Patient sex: M
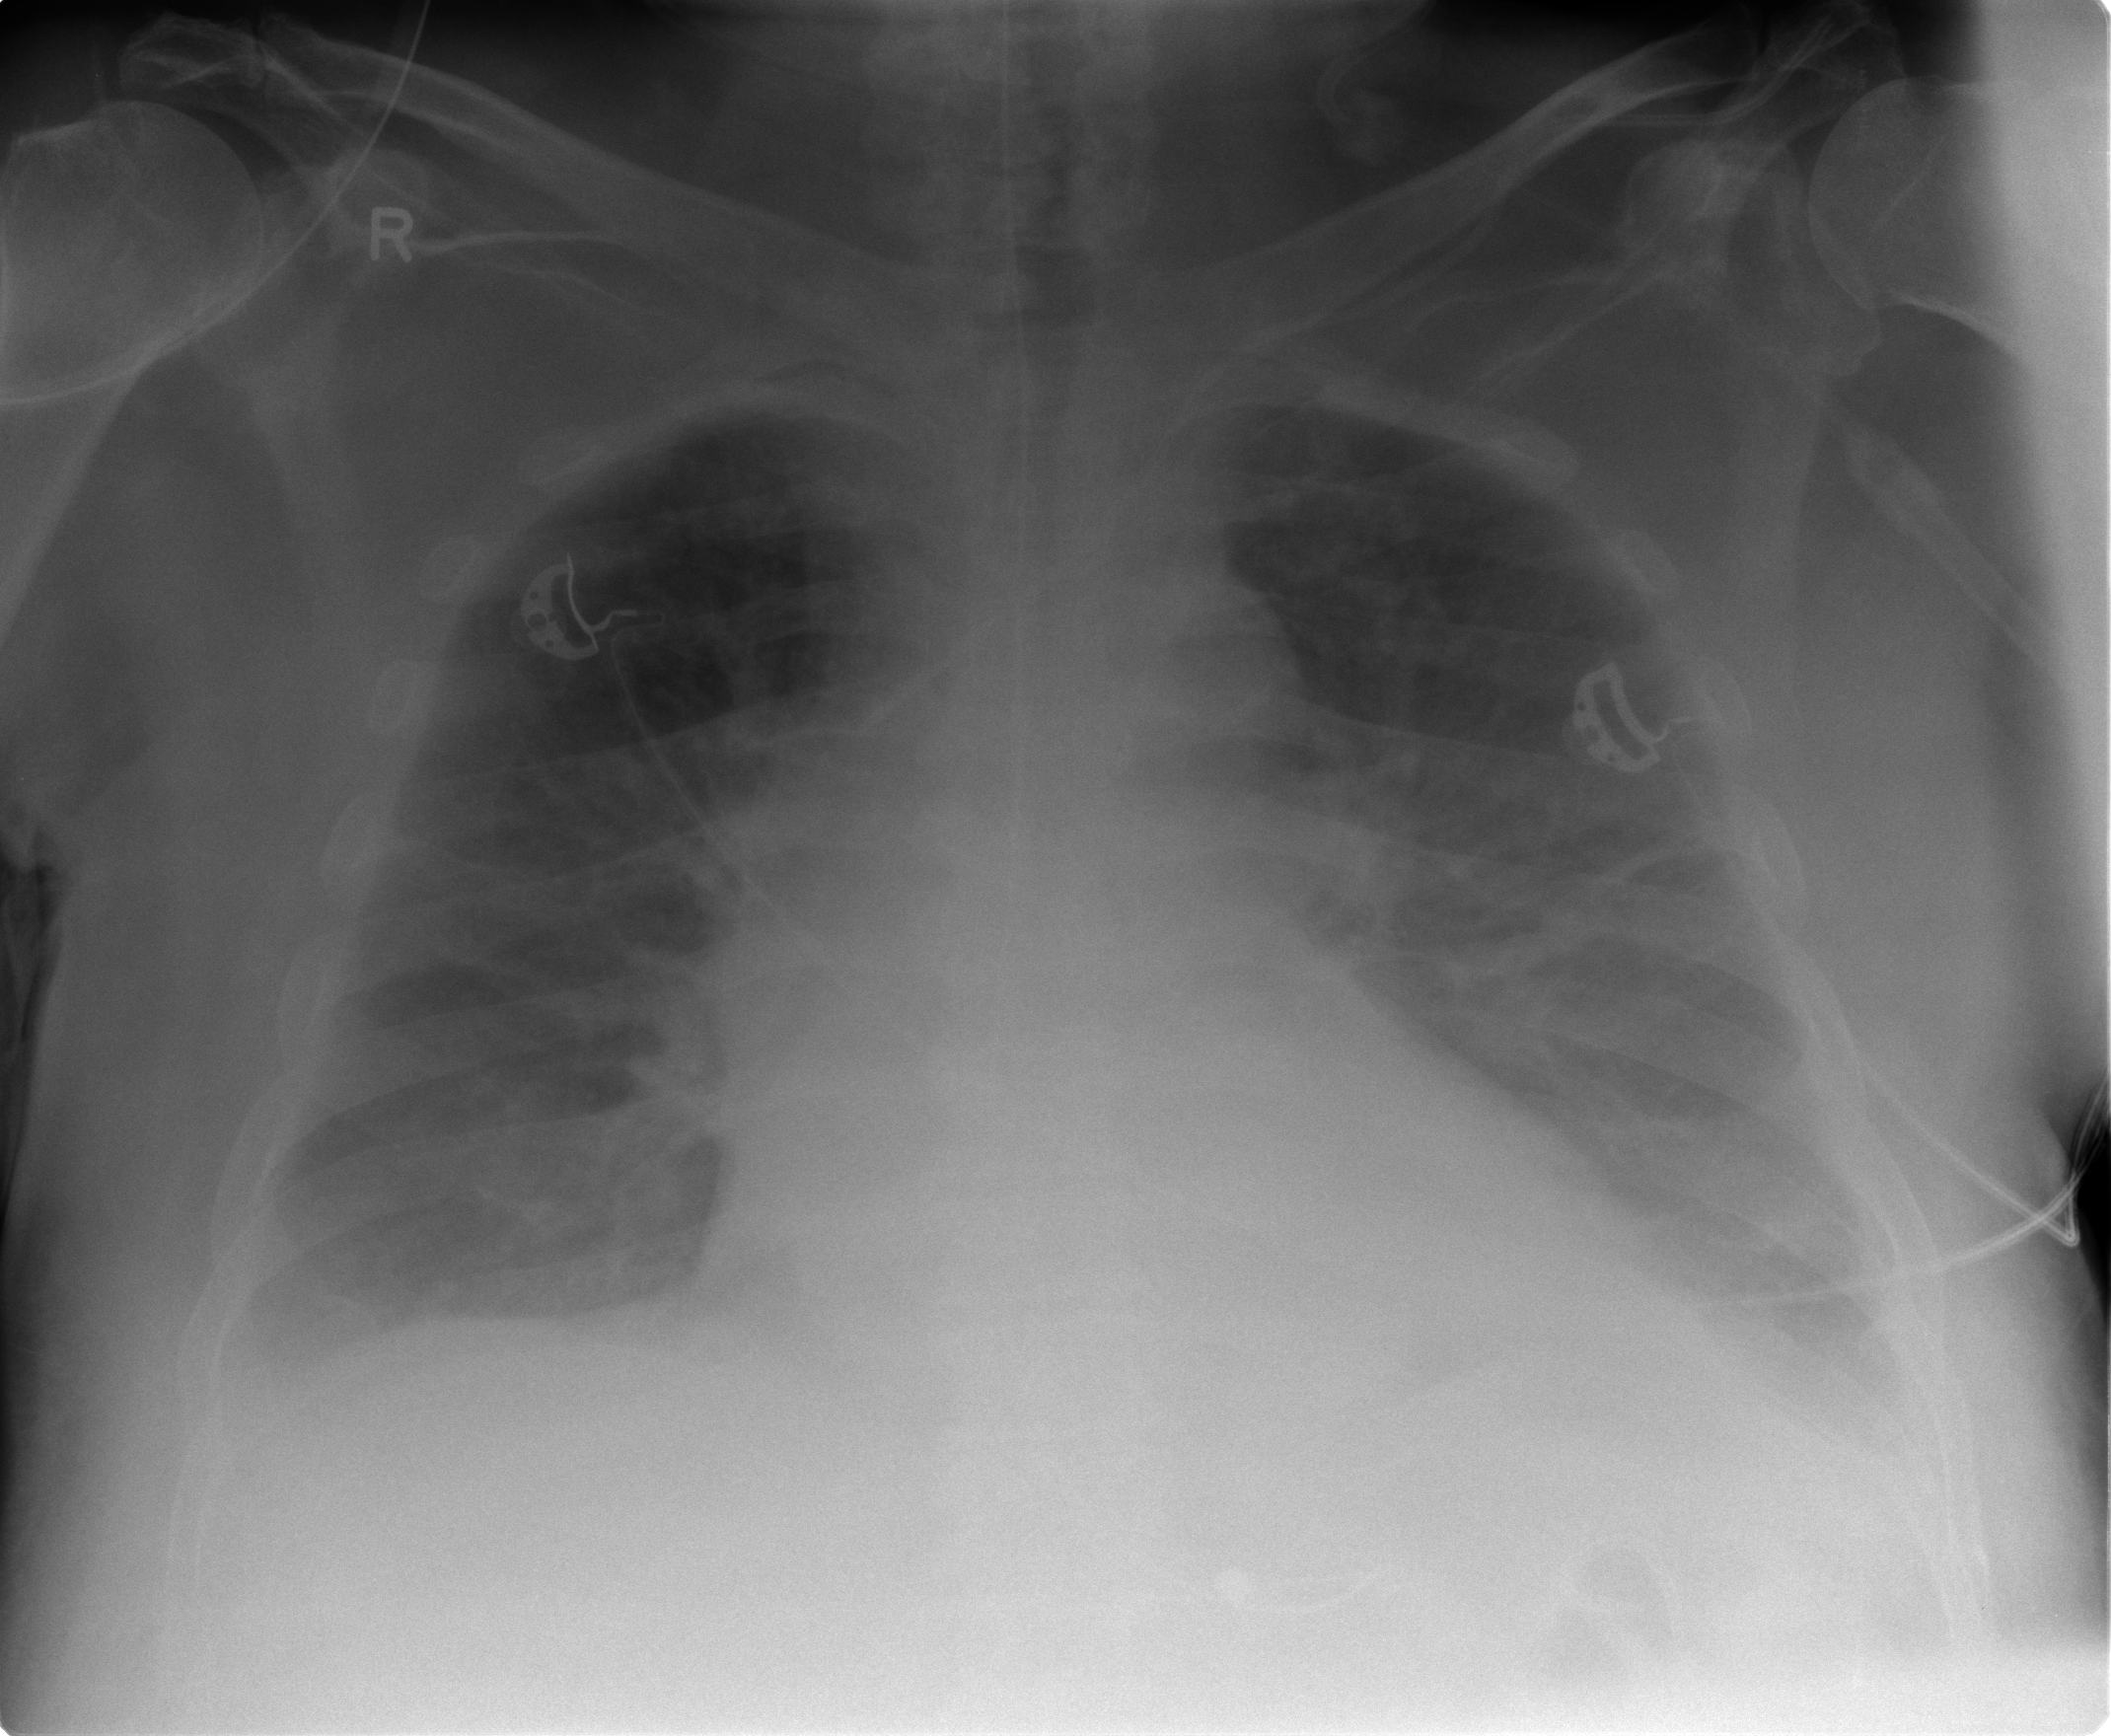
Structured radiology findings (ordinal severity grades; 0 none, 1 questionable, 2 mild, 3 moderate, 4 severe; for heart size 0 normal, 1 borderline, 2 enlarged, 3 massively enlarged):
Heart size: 2
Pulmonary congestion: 2
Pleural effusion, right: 2
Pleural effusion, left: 2
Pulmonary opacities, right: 2
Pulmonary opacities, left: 1
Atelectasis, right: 3
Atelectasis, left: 3